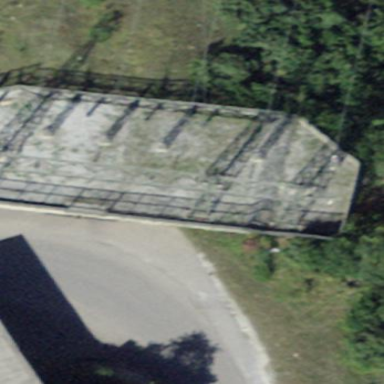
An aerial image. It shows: Substation with fence around it. The substation is at the transition level for power distribution.